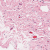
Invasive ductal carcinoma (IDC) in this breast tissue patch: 0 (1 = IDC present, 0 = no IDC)